Interaction volume radius: 5 \u00c5
Interaction volume height: 15 \u00c5
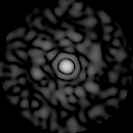
Disorder parameter: 0.8583